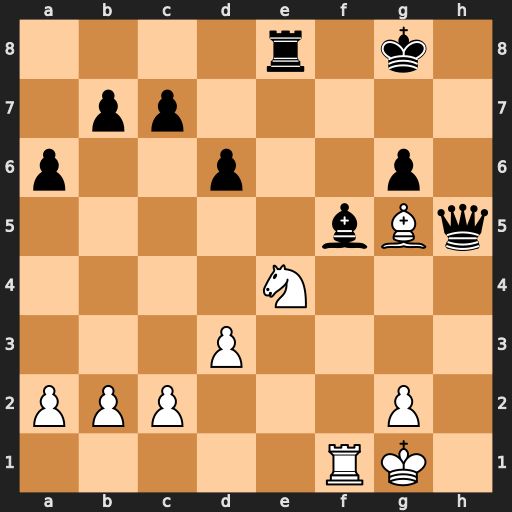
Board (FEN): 4r1k1/1pp5/p2p2p1/5bBq/4N3/3P4/PPP3P1/5RK1
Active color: w
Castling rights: -
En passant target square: -
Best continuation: Nf6+ Kf7 Nxh5 gxh5 Rxf5+